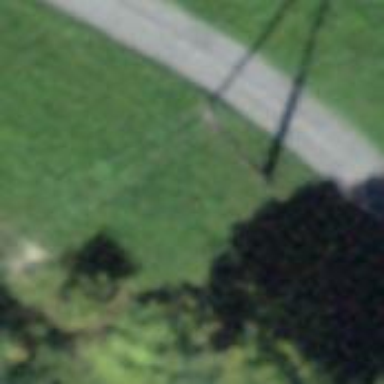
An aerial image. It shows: Power pole.